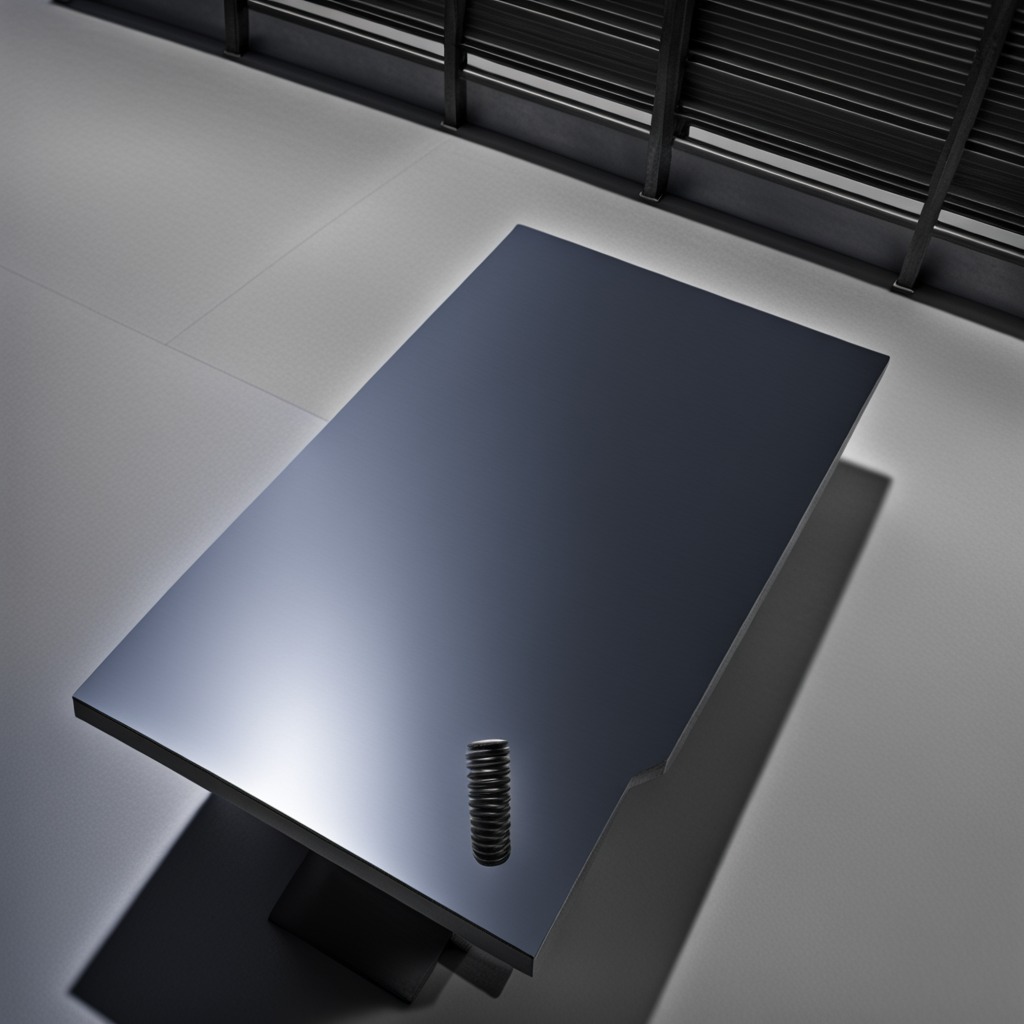
A coiled metal spring is lying on the clean empty table in the basement in the evening.